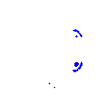
Particle: pion